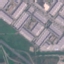
Label: Industrial